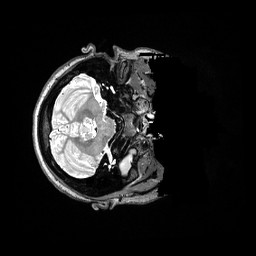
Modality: T2w
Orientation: axial
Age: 21
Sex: female
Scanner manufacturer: siemens
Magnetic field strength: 3 T
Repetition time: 3.2 s
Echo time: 0.562 s